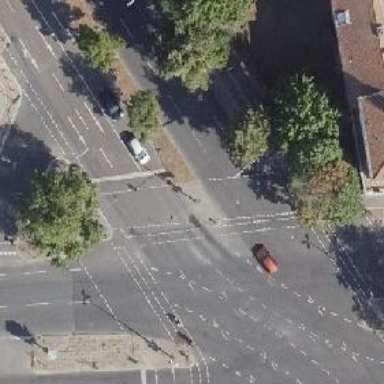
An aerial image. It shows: Tertiary road with asphalt surface. It features lane markings and has cycle track on the right side. The road is dual carriageway.